Field crop: maize
Growth stage: 2
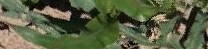
Species: maize